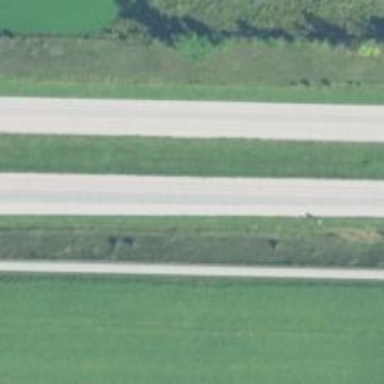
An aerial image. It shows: Motorway.